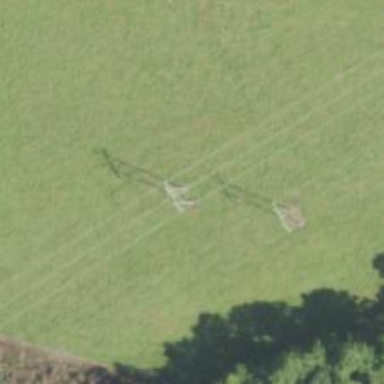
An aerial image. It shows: H-frame designed tower for power lines.